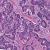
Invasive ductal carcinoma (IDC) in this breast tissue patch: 1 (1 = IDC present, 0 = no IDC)